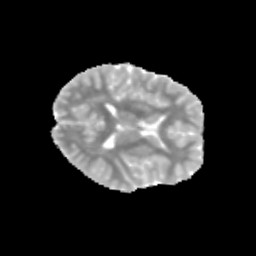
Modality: MD
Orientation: axial
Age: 13
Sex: male
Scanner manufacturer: siemens
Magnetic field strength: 3 T
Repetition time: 3.8 s
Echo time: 0.07 s